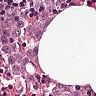
Metastatic tissue present: yes